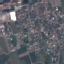
Land use / land cover: Residential